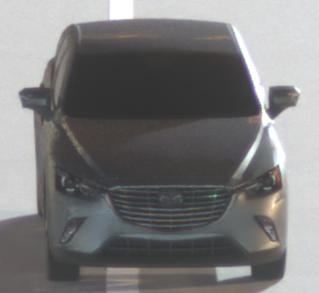
Make: Mazda
Model: CX-3 SKYACTIV-G 120
Detailed model: CX-3 (DK)
Model produced from: 2015/06
Model produced until: 2018/06
Doors: 5
Color: gray
Road condition: dry road
Daytime: night
Contrast: high contrast